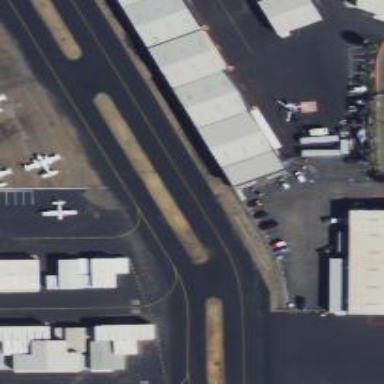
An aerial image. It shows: Image of taxiway at airport.